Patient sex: M
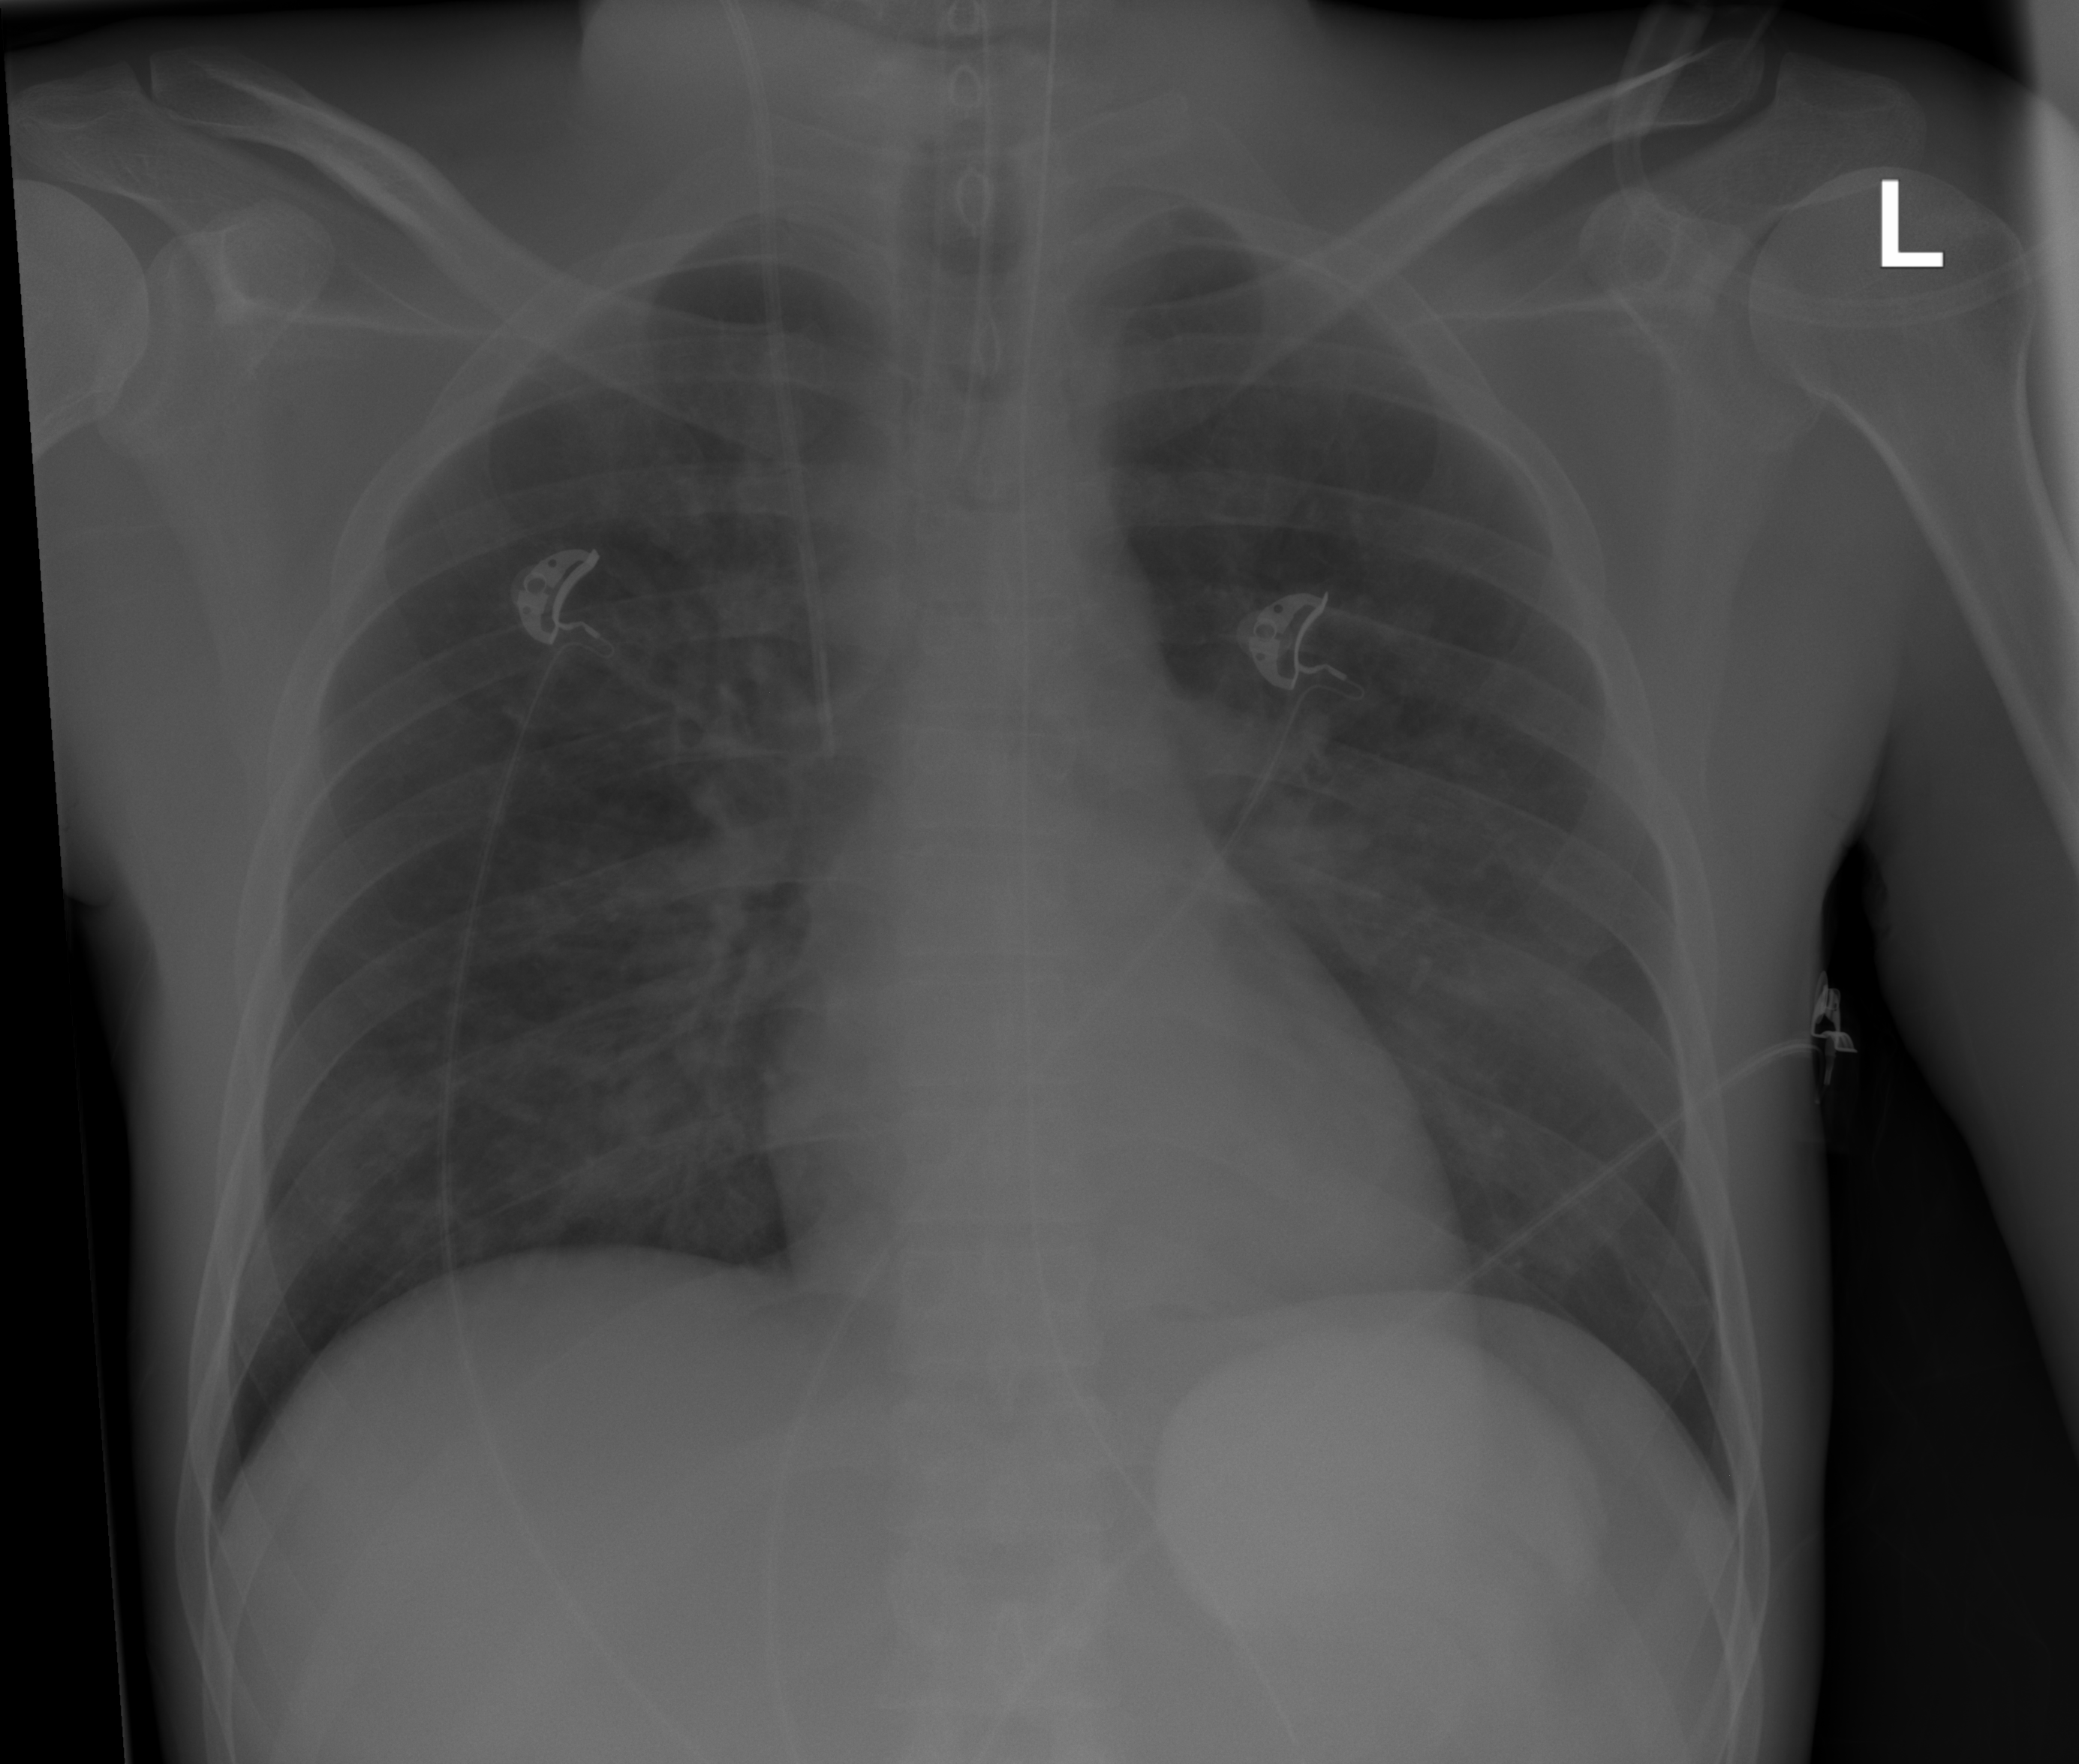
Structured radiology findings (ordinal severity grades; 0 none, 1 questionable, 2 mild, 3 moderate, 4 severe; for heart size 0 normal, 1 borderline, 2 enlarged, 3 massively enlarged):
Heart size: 0
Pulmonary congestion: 1
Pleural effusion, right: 0
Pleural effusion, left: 0
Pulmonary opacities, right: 1
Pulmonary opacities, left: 0
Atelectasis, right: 0
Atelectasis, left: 0